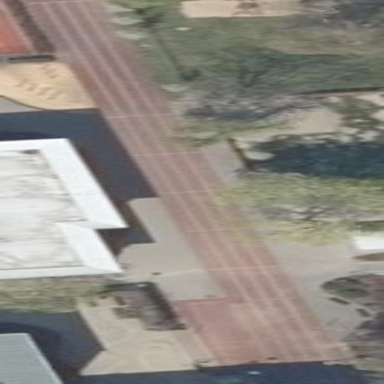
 designed for leisure and sports activities."